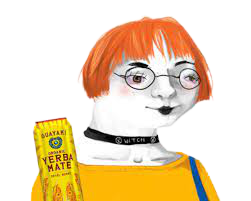
Label: 5_Arthoe